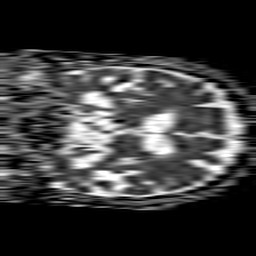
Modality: ADC
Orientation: coronal
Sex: male
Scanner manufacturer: philips
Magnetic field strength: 1.5 T
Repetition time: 4.6 s
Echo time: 0.08517 s